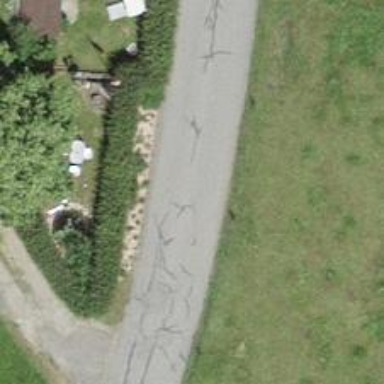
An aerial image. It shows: Residential road with asphalt surface. The road has grade1 track type.